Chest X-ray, AP view. Patient: 61 years old, sex F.
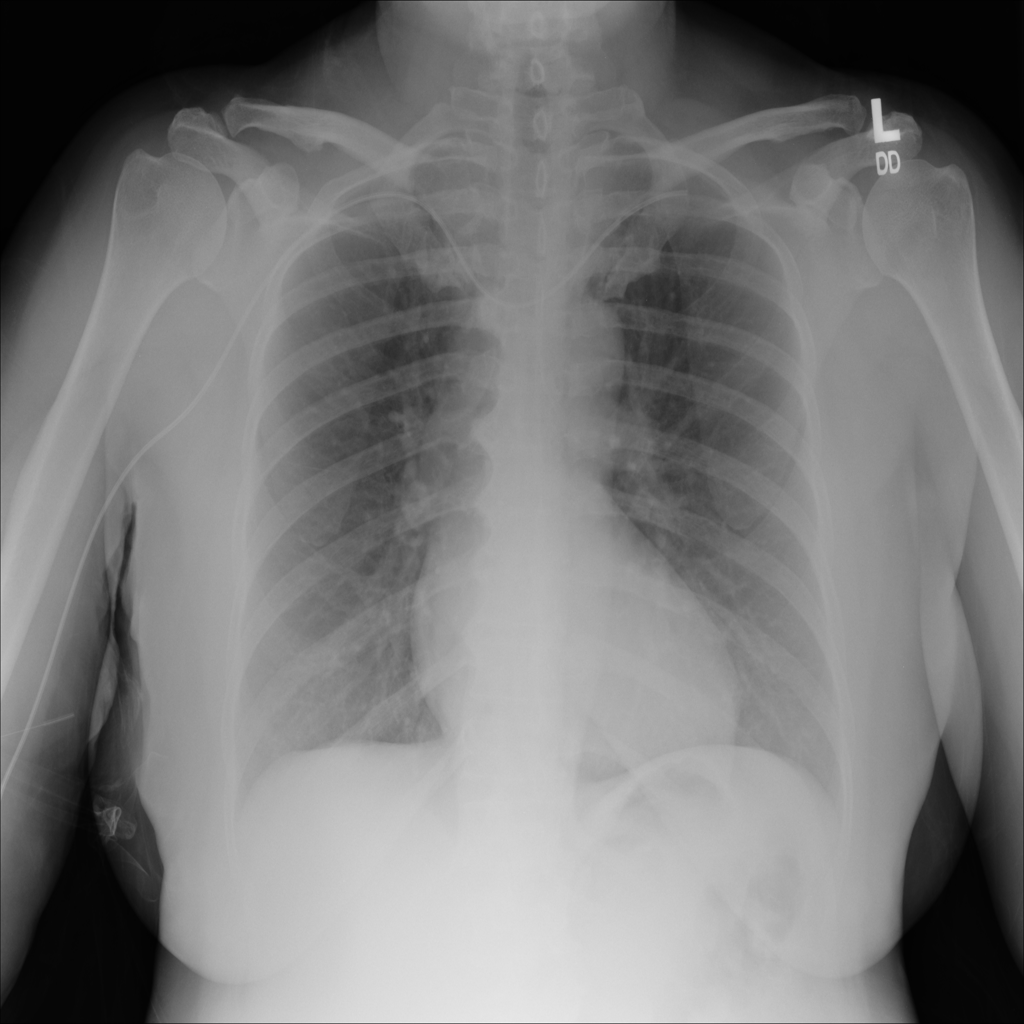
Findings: No Finding